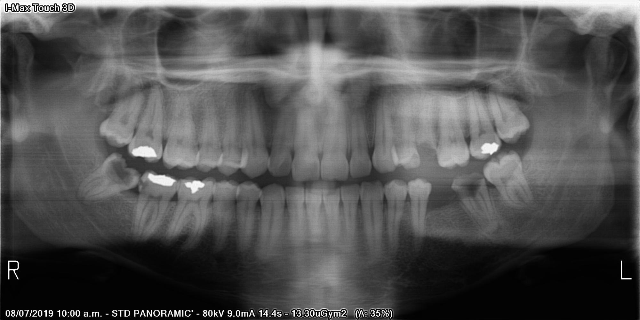
adult